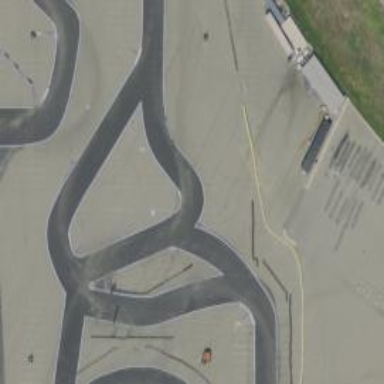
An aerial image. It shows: Motor sport raceway.